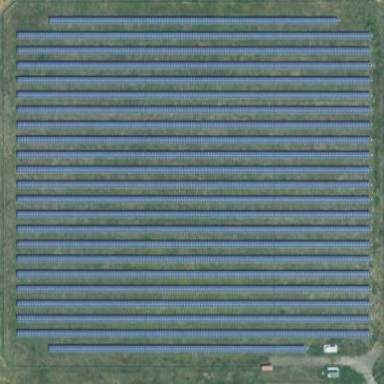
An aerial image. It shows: Solar power plant with photovoltaic technology surrounded by fence.